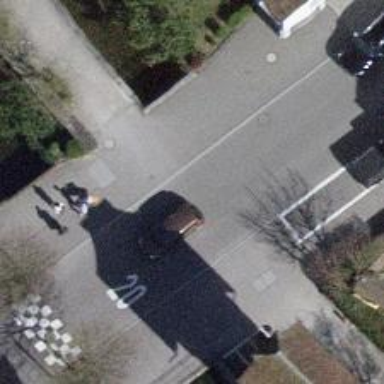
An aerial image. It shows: Traffic calming table.